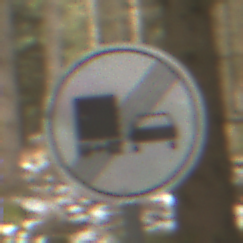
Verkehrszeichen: EndeUeberholverbotKraftfahrzeuge
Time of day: MorningAfternoon
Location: Outdoor (Nature)
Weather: Overcast
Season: Winter
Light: Natural